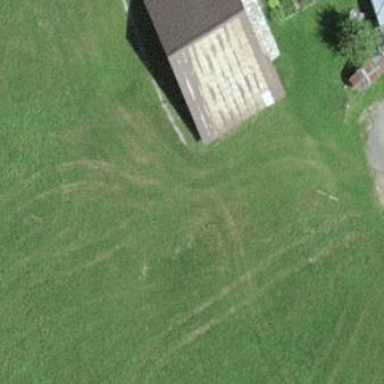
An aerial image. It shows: Rural barn.